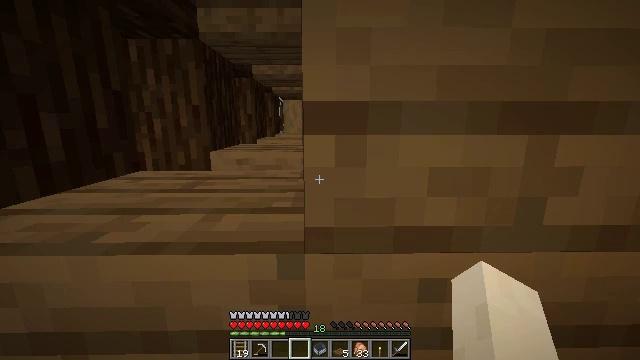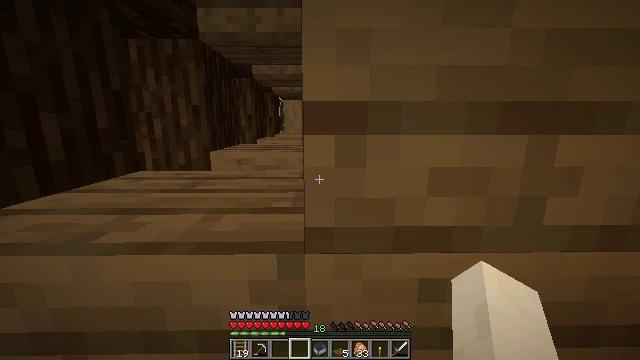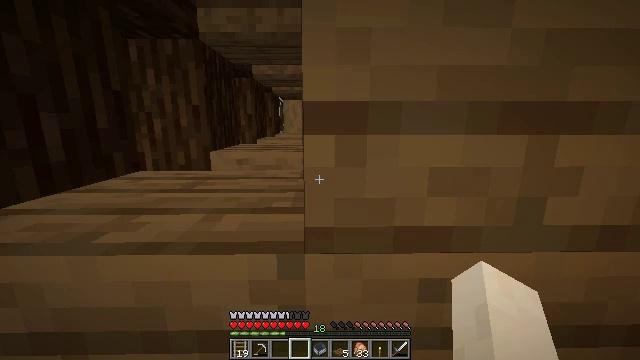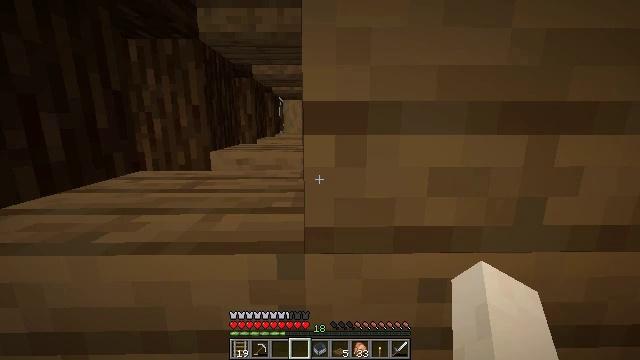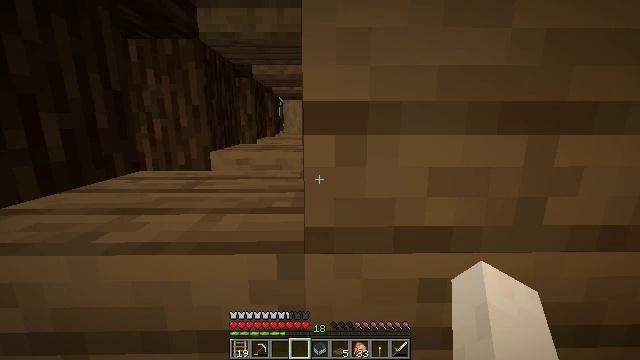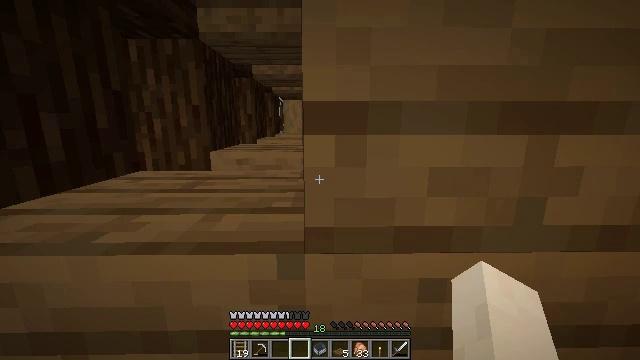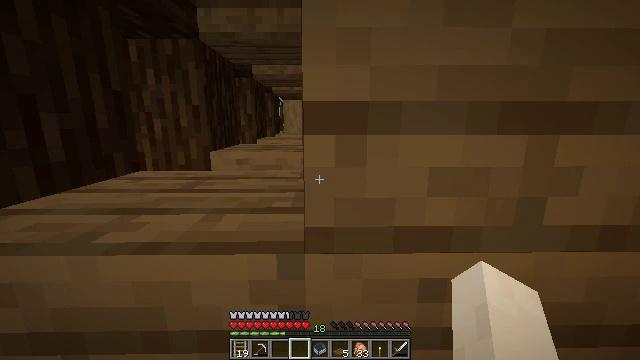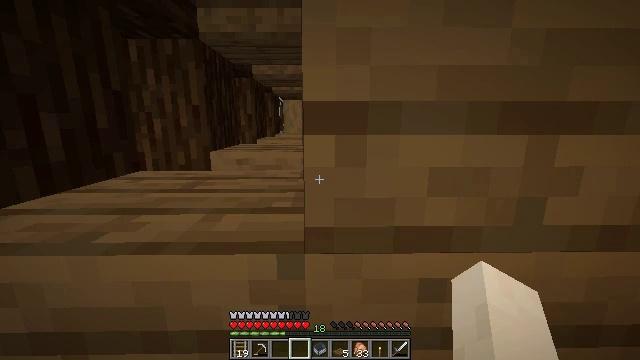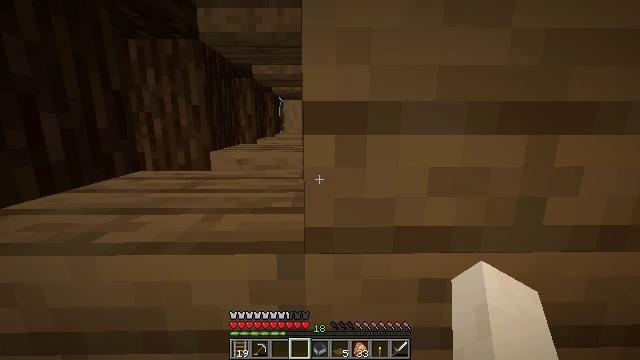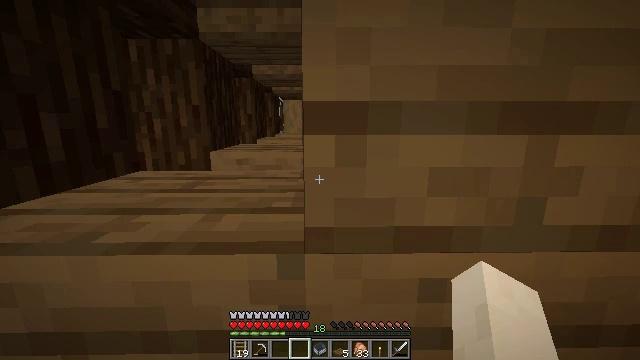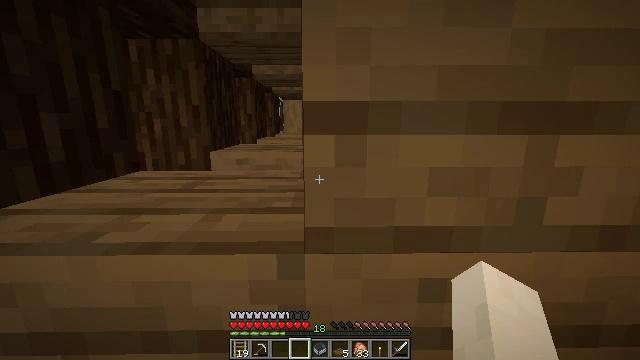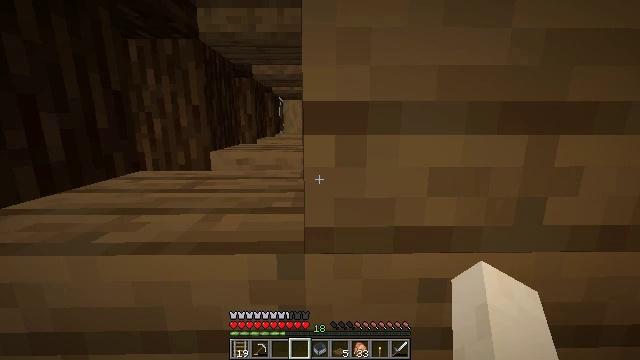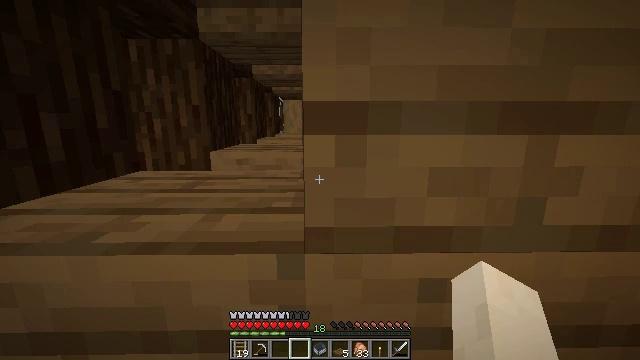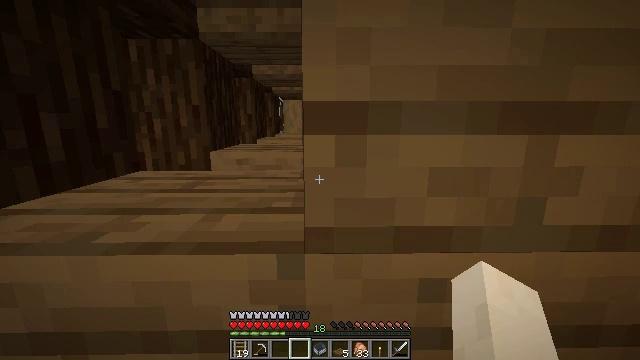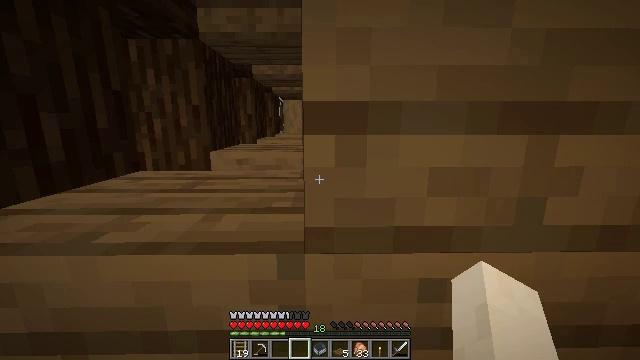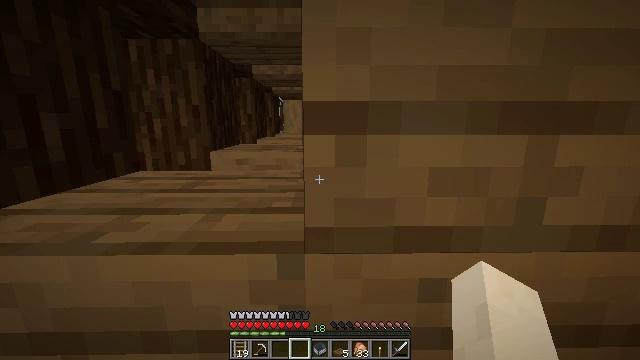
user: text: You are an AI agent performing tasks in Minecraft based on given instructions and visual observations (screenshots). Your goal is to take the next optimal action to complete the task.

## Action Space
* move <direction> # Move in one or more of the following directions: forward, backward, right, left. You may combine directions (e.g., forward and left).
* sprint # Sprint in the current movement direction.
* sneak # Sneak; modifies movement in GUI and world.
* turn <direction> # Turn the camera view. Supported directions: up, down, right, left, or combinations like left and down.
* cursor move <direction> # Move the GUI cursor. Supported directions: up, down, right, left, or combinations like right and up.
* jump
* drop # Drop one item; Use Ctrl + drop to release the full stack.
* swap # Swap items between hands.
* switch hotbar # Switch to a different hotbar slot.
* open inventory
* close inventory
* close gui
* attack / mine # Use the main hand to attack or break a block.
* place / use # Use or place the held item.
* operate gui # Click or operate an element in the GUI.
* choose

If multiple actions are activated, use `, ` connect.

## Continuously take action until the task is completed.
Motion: motion action
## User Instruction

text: Mine the stripped spruce log.
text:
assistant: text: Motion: no_op
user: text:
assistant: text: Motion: no_op
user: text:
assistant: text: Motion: no_op
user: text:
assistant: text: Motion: no_op
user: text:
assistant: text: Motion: no_op
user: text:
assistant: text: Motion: no_op
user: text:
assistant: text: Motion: no_op
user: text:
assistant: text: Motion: no_op
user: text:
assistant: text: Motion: no_op
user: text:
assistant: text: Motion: no_op
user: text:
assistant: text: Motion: no_op
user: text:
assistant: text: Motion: no_op
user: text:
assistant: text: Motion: no_op
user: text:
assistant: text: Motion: no_op
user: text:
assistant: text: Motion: no_op
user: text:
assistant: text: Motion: no_op
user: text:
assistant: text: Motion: no_op
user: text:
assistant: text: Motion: no_op
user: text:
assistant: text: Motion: no_op
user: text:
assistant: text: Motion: no_op
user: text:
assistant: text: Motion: no_op
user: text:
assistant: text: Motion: no_op
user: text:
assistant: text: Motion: no_op
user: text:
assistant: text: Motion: no_op
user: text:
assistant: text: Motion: no_op
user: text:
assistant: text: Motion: no_op
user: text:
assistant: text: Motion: no_op
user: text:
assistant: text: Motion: no_op
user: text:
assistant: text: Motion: no_op
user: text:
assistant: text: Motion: no_op